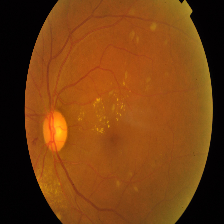
Diabetic retinopathy grade: Proliferative DR